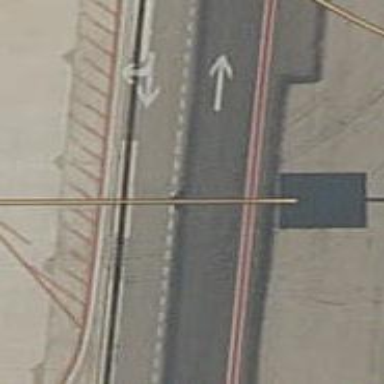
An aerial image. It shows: Airport parking position.